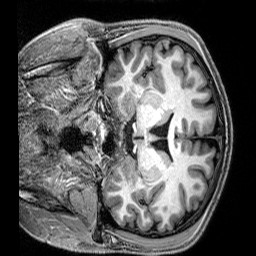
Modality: T1w
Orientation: coronal
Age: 26
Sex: male
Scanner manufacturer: siemens
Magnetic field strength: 3 T
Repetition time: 2.8 s
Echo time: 0.00212 s